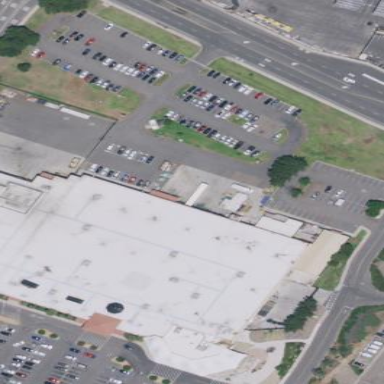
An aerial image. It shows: Department store building.